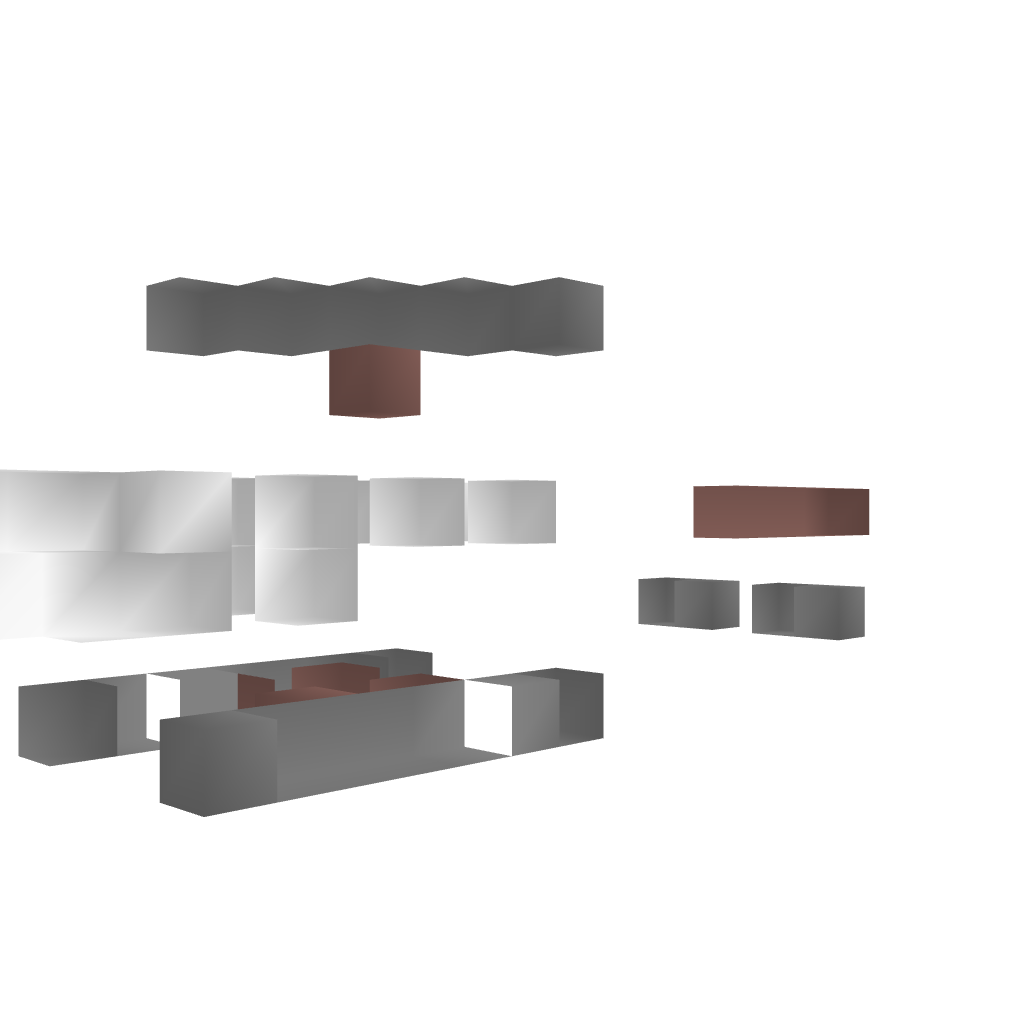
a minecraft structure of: Bell 206B Jetranger Helicopter bad low quality